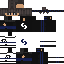
A male human skin with dark skin, wearing brown long hair dressed in a blue hoodie and black pants, featuring a closed mouth.